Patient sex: M
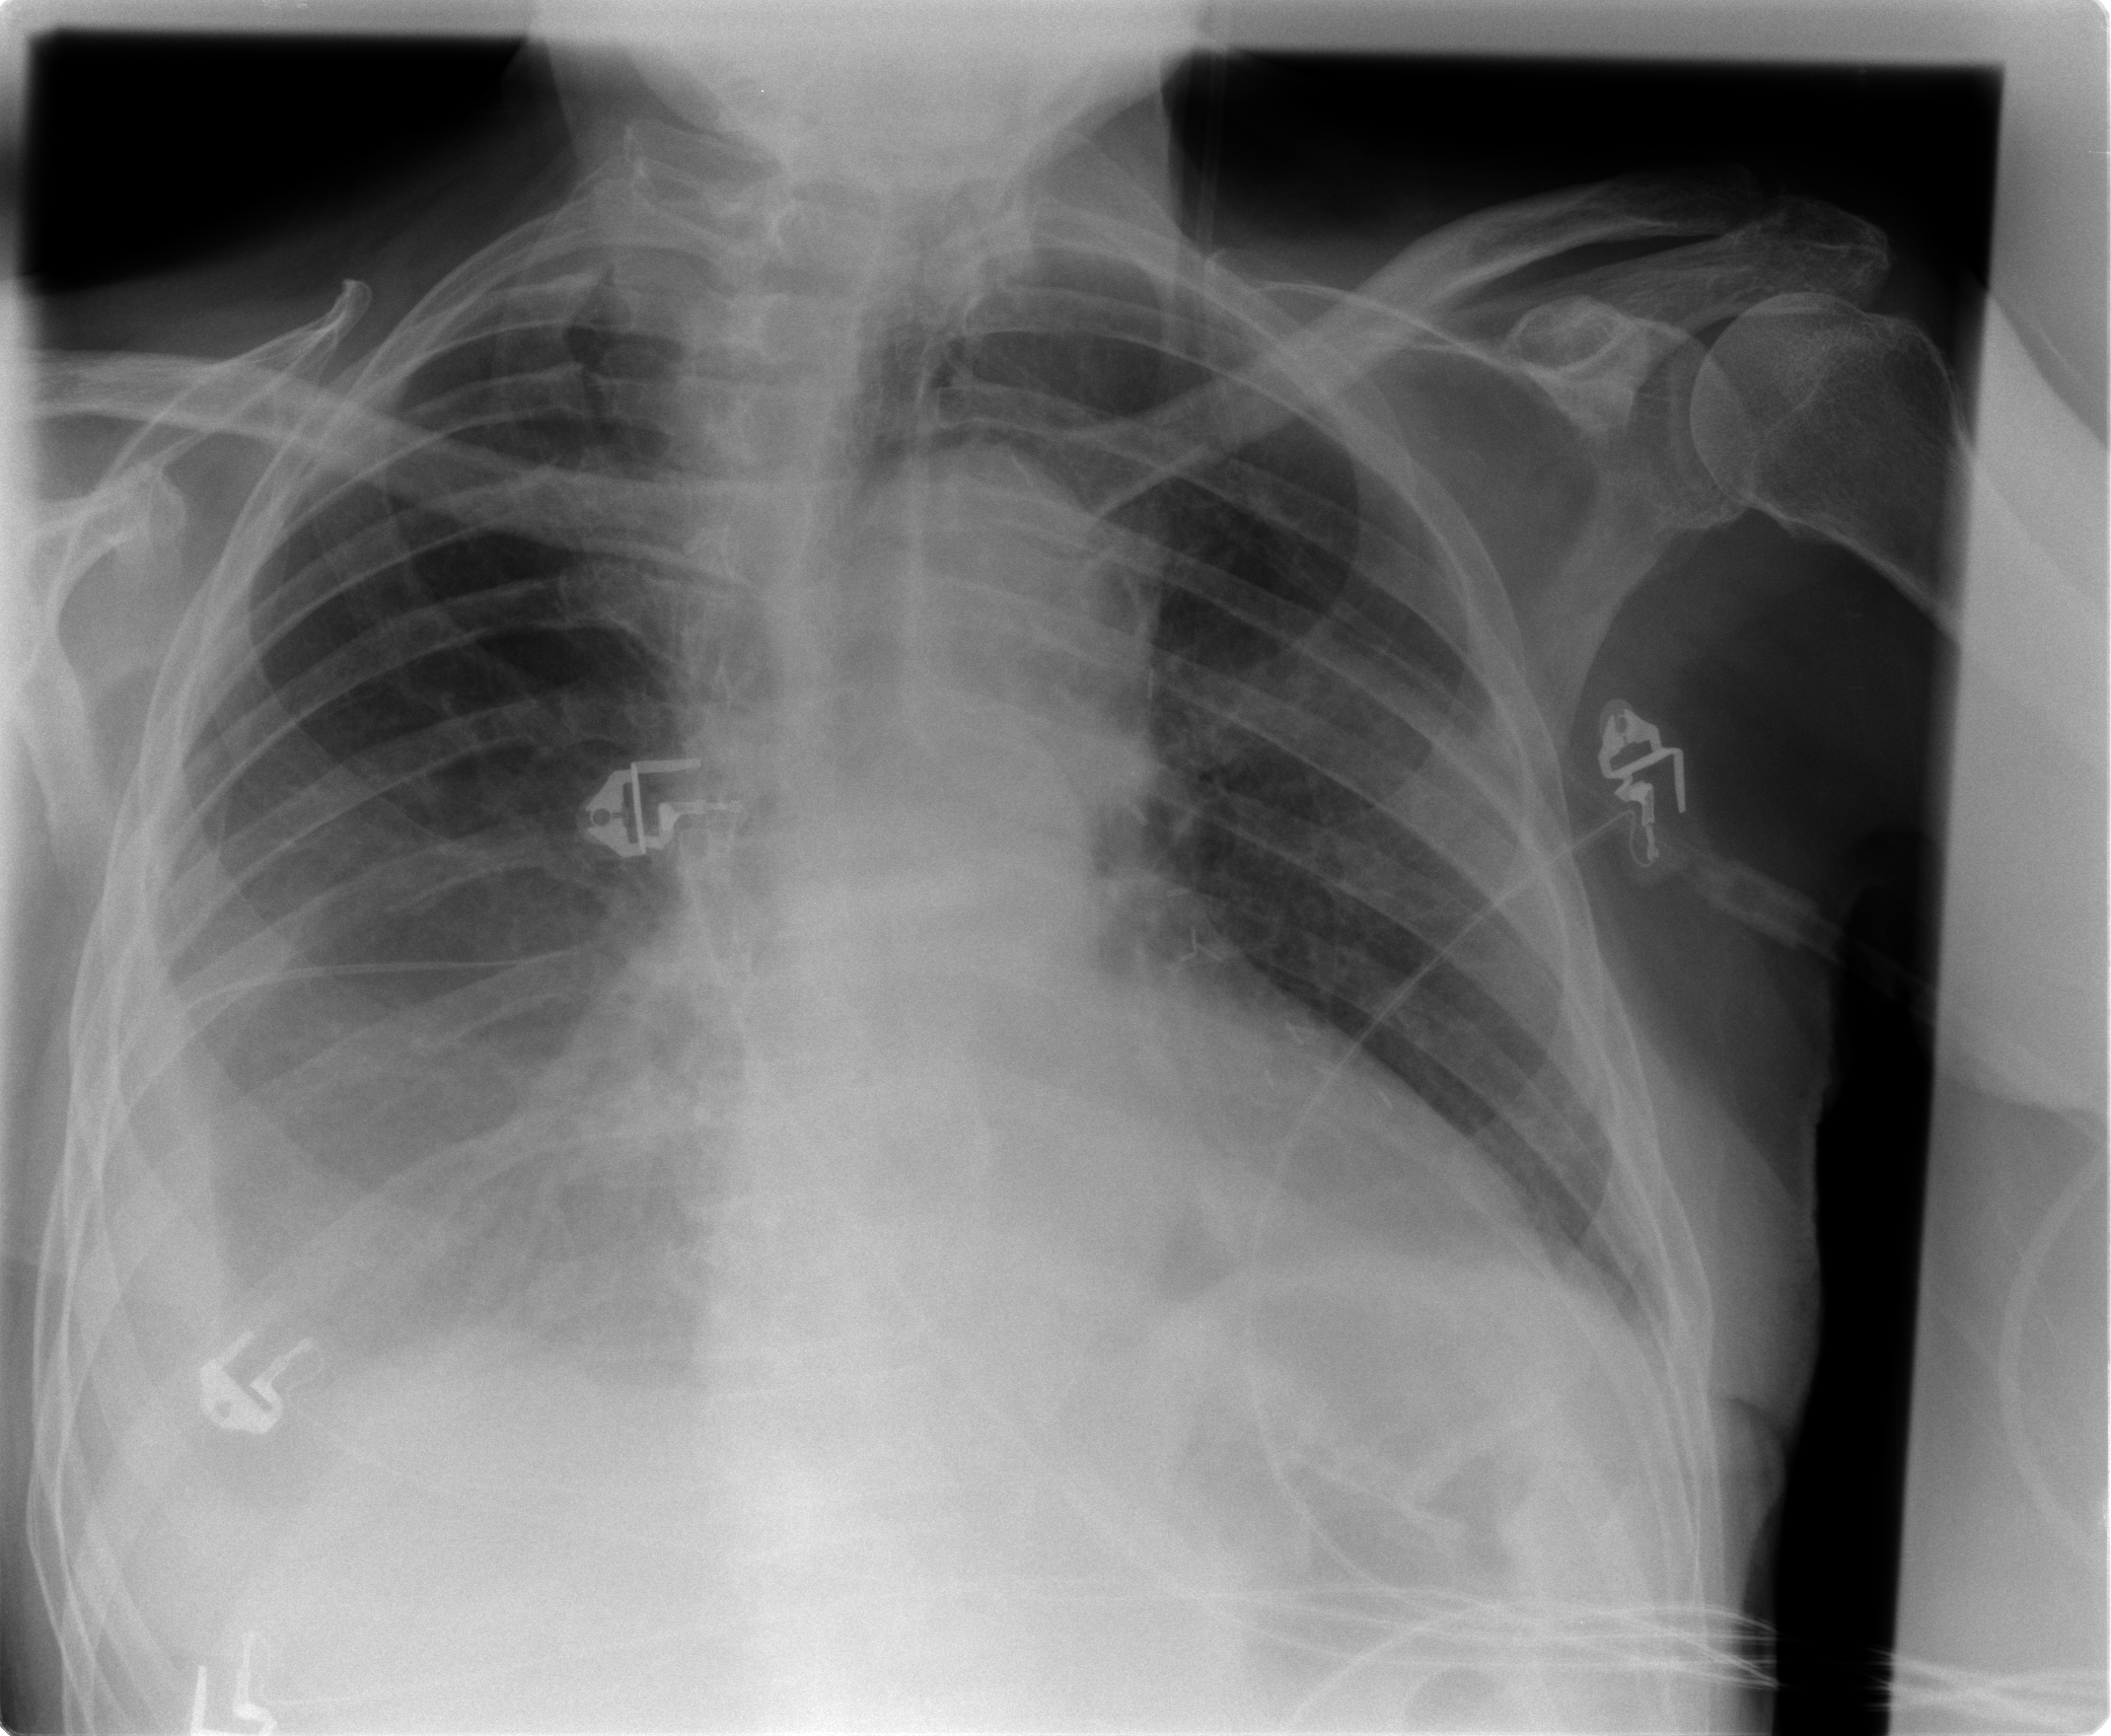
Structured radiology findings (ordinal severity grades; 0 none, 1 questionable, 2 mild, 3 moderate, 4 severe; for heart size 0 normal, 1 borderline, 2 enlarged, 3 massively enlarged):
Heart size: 0
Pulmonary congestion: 2
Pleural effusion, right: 3
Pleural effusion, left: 2
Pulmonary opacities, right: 2
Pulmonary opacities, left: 0
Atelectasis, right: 3
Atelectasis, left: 2